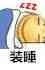
Label: emoji